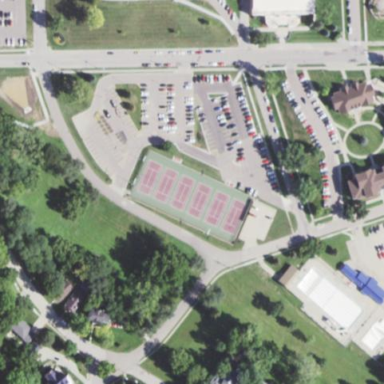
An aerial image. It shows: Sports center with tennis court surrounded by fence.